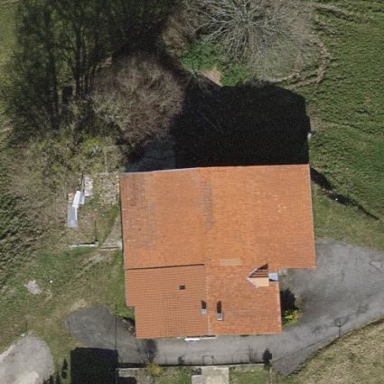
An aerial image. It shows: Farm building.